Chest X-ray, PA view. Patient: 29 years old, sex M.
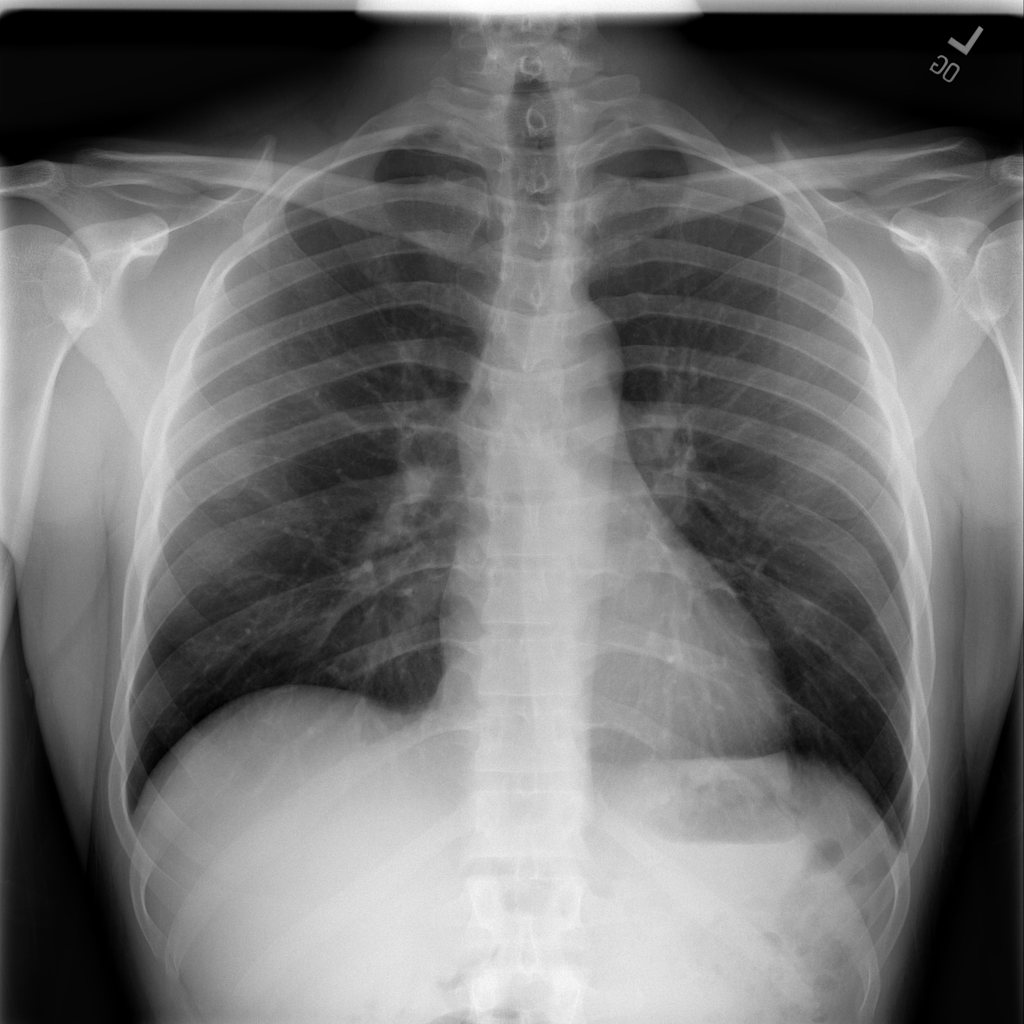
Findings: No Finding